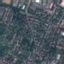
Land use / land cover: Residential